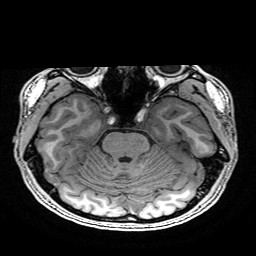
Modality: T1w
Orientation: coronal
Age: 19
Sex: male
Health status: healthy
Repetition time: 2.53 s
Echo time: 0.0034 s